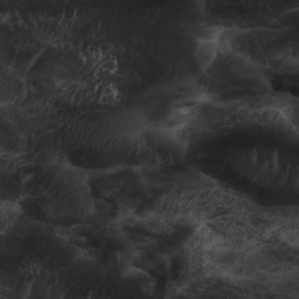
Label: non_frost